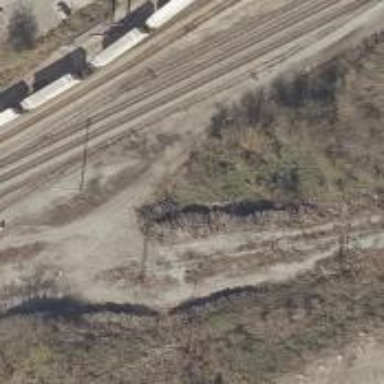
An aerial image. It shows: Railway siding for service.